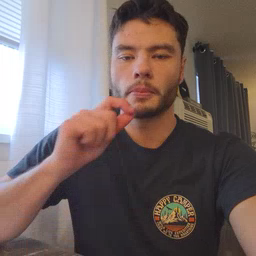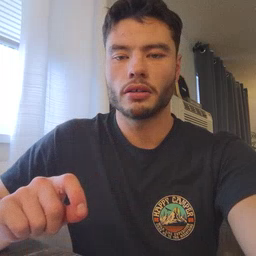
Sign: pen